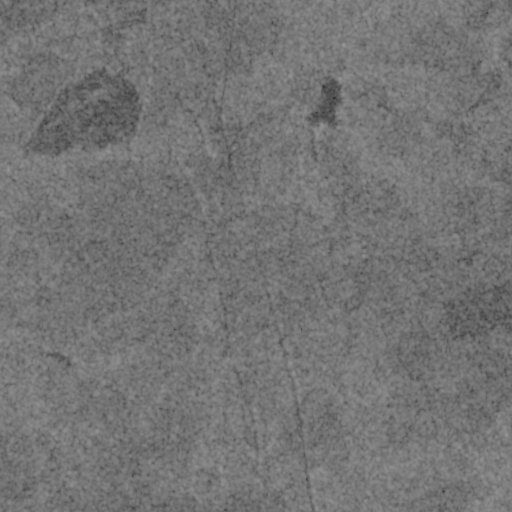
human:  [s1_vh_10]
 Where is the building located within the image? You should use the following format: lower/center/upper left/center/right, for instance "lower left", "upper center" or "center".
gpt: The building is located in the upper left of the image.
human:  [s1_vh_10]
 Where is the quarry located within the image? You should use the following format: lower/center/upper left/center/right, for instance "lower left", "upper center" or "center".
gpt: There is no quarry in the image.

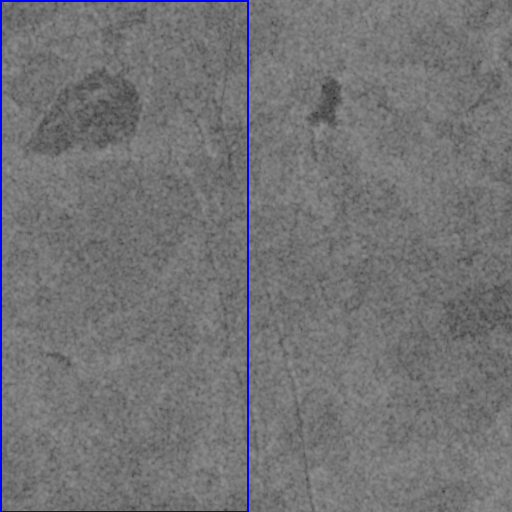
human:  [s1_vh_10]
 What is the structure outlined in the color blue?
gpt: The structure outlined in blue is a park.
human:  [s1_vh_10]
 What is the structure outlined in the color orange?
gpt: There is no orange outline.